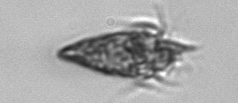
Label: Strombidium_tintinnodes